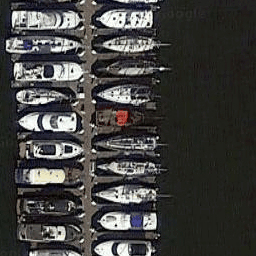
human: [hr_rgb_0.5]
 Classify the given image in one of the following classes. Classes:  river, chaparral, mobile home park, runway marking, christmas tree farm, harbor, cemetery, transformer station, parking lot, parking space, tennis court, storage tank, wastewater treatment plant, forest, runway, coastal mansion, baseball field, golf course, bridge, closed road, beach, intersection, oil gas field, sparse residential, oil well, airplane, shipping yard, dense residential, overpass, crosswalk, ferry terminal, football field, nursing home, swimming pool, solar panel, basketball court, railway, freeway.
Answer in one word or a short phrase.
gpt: harbor